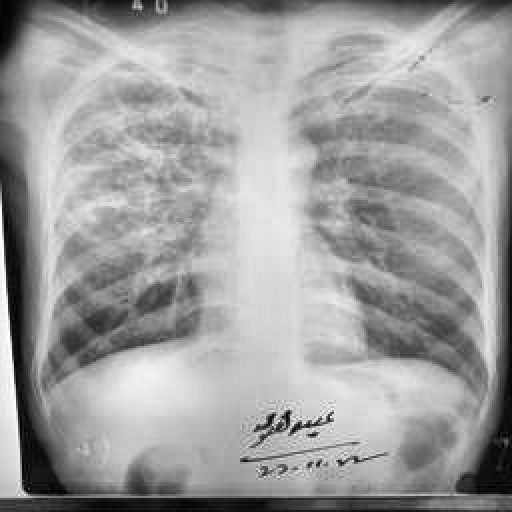
Finding: TUBERCULOSIS